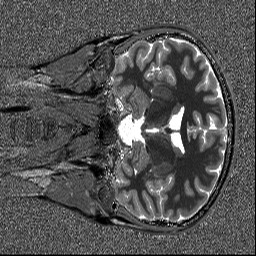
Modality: T1map
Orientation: coronal
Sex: male